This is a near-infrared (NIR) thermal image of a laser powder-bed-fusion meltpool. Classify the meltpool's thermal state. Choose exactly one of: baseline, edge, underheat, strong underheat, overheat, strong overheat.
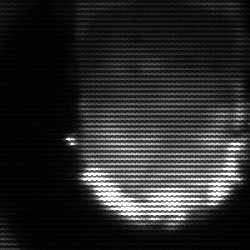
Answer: baseline